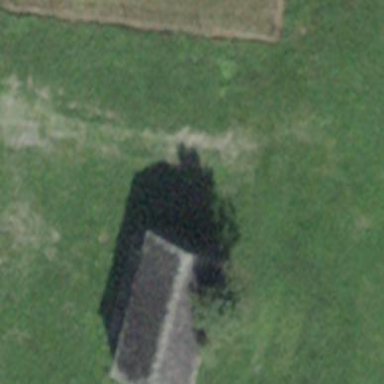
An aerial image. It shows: Cabin is depicted in the image.